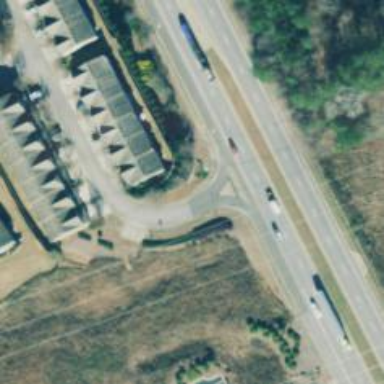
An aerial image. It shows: Asphalt road with primary link designation.